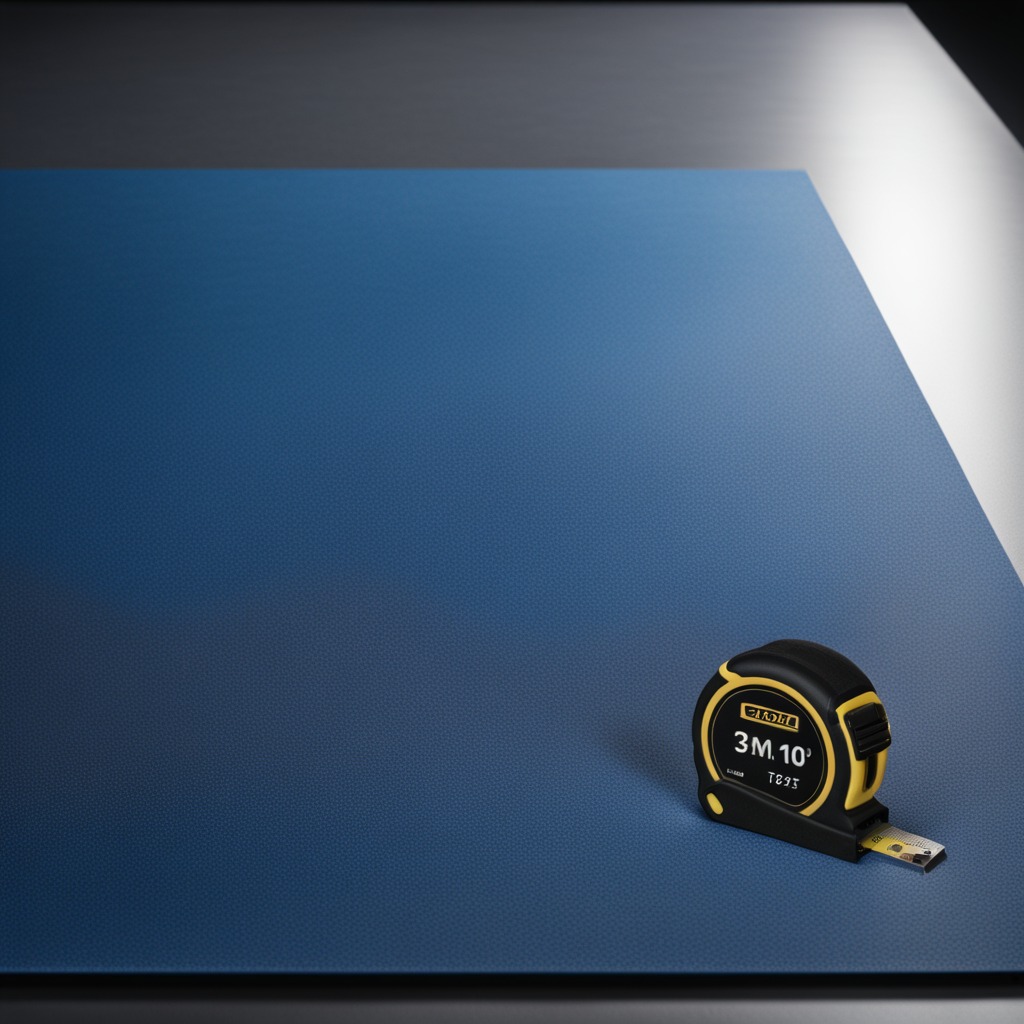
A measuring tape is lying on the tabletop.